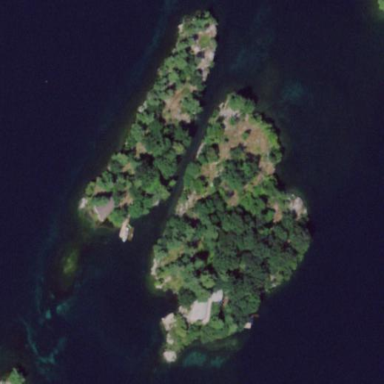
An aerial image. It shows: Islet.